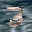
Label: 3